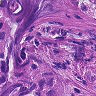
Metastatic tissue present: yes